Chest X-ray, PA view. Patient: 51 years old, sex F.
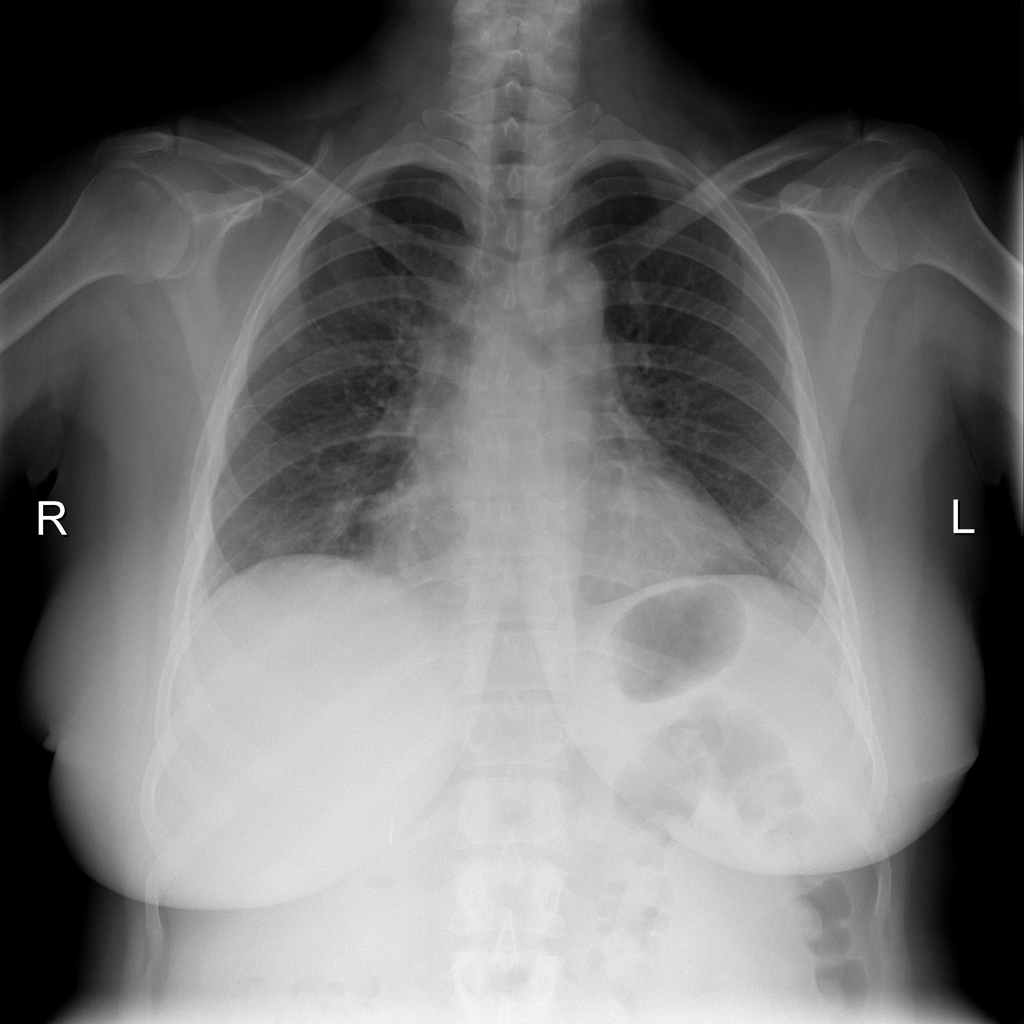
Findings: No Finding